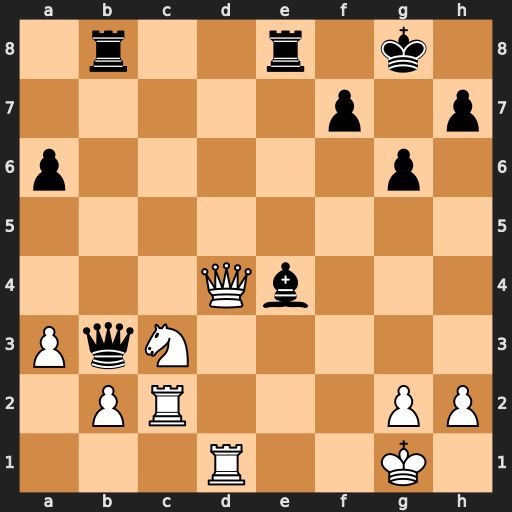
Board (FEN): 1r2r1k1/5p1p/p5p1/8/3Qb3/PqN5/1PR3PP/3R2K1
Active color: w
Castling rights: -
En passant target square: -
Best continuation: Nxe4 Qxc2 Nf6+